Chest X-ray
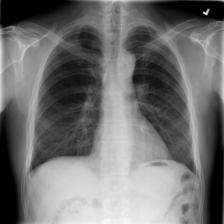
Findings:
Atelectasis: negative
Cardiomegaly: negative
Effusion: negative
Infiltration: negative
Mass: negative
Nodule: negative
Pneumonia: negative
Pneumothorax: negative
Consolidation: negative
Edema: negative
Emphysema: negative
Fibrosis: negative
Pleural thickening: negative
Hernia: negative